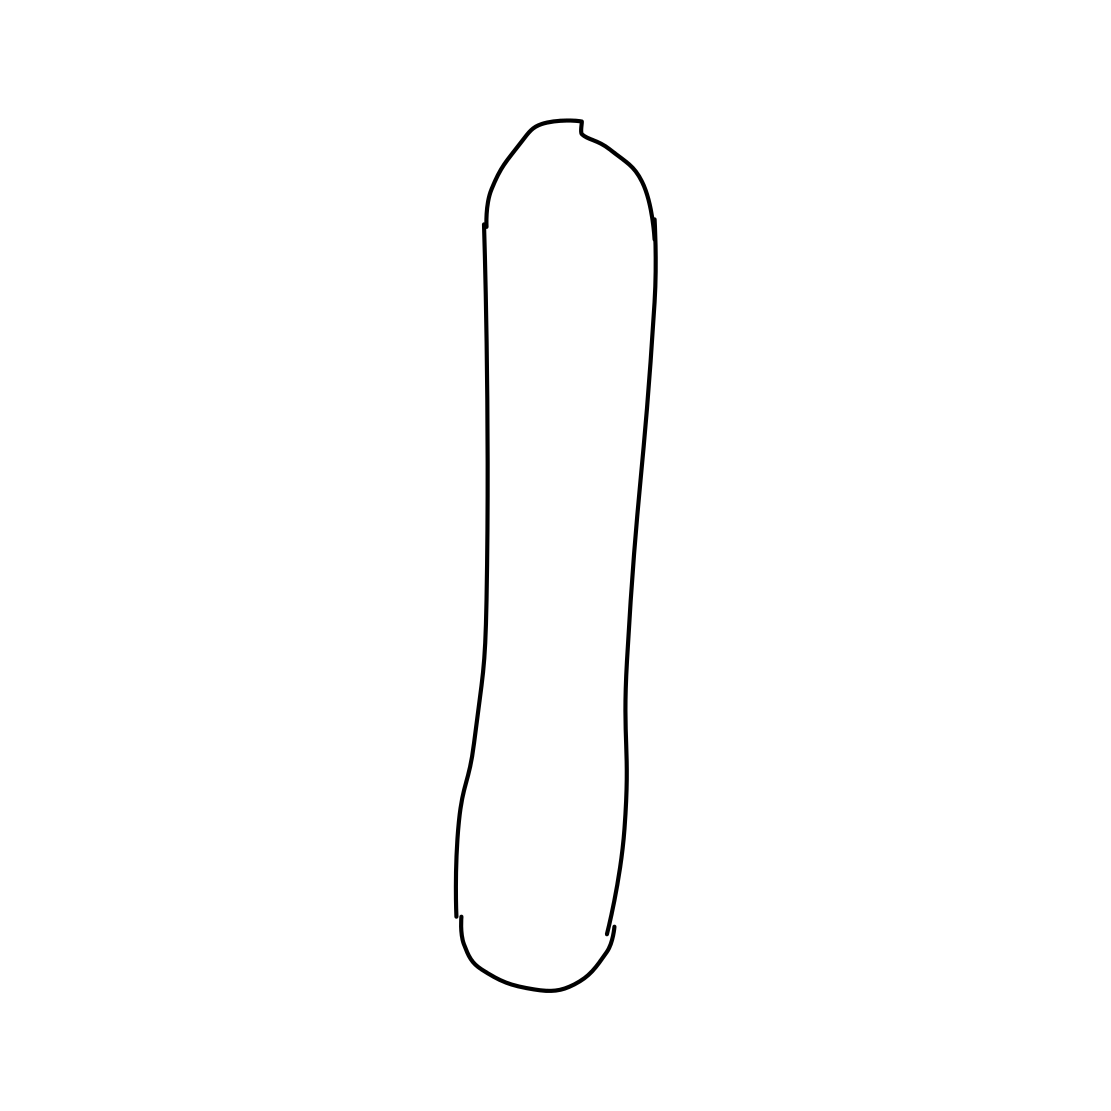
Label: snowboard